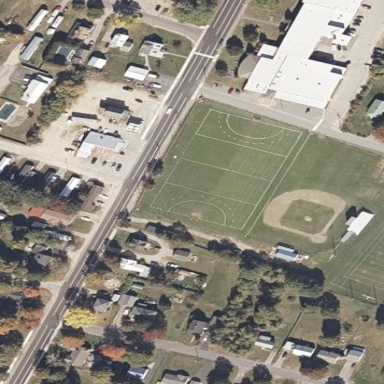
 used for leisure and sports activities."